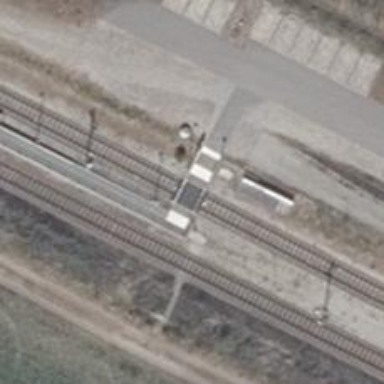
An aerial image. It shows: Railway crossing.